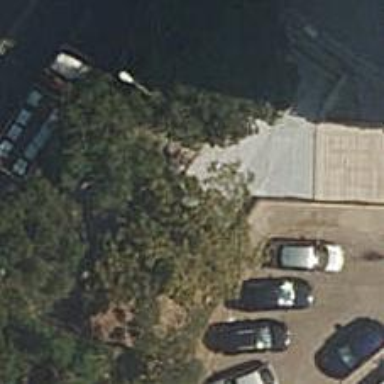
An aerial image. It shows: Bicycle parking area with stands.